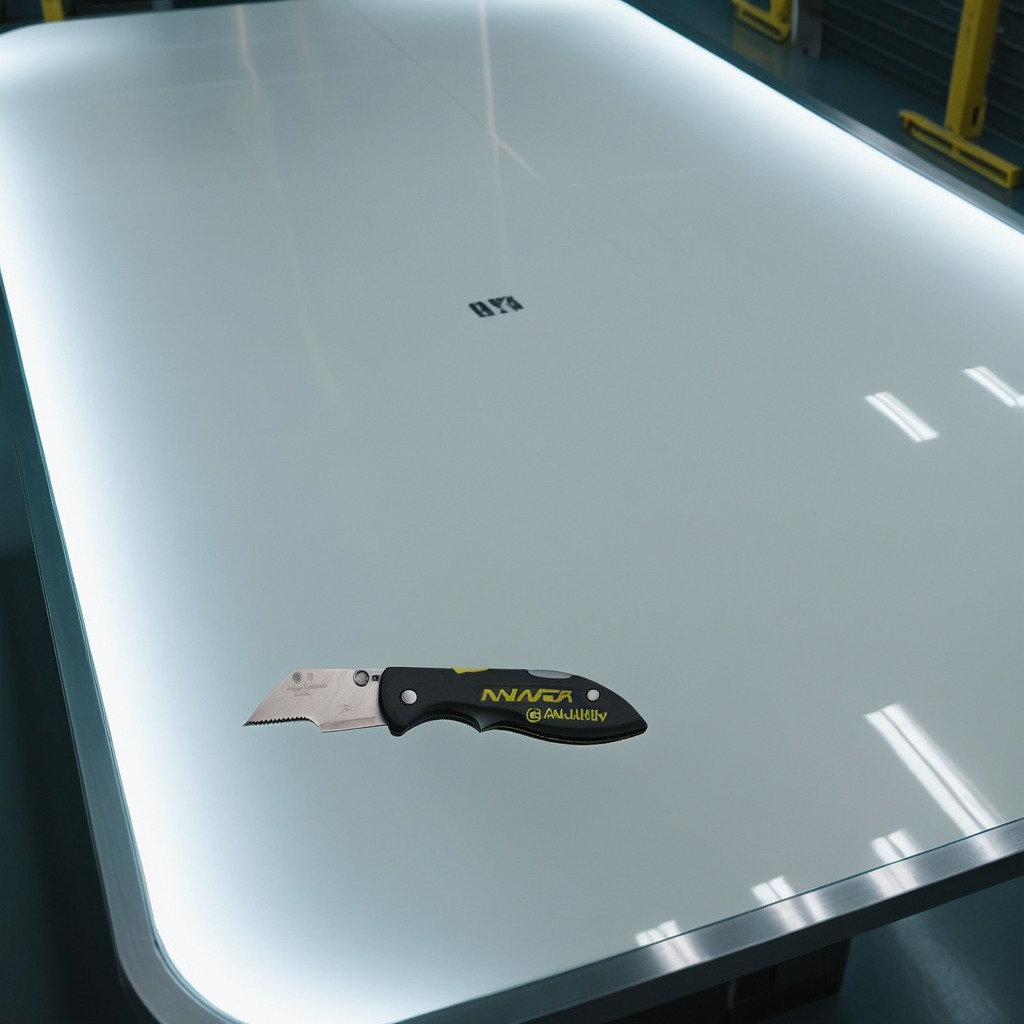
A utility knife lies on a high-gloss table in a ship maintenance bay industrial lighting.